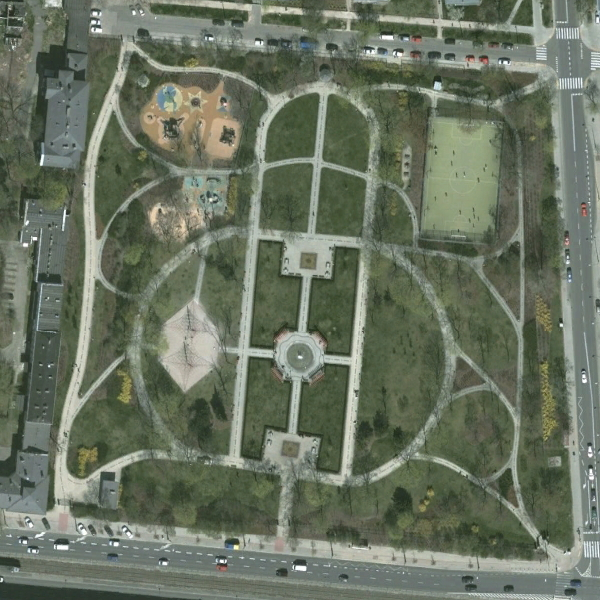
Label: Square